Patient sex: M
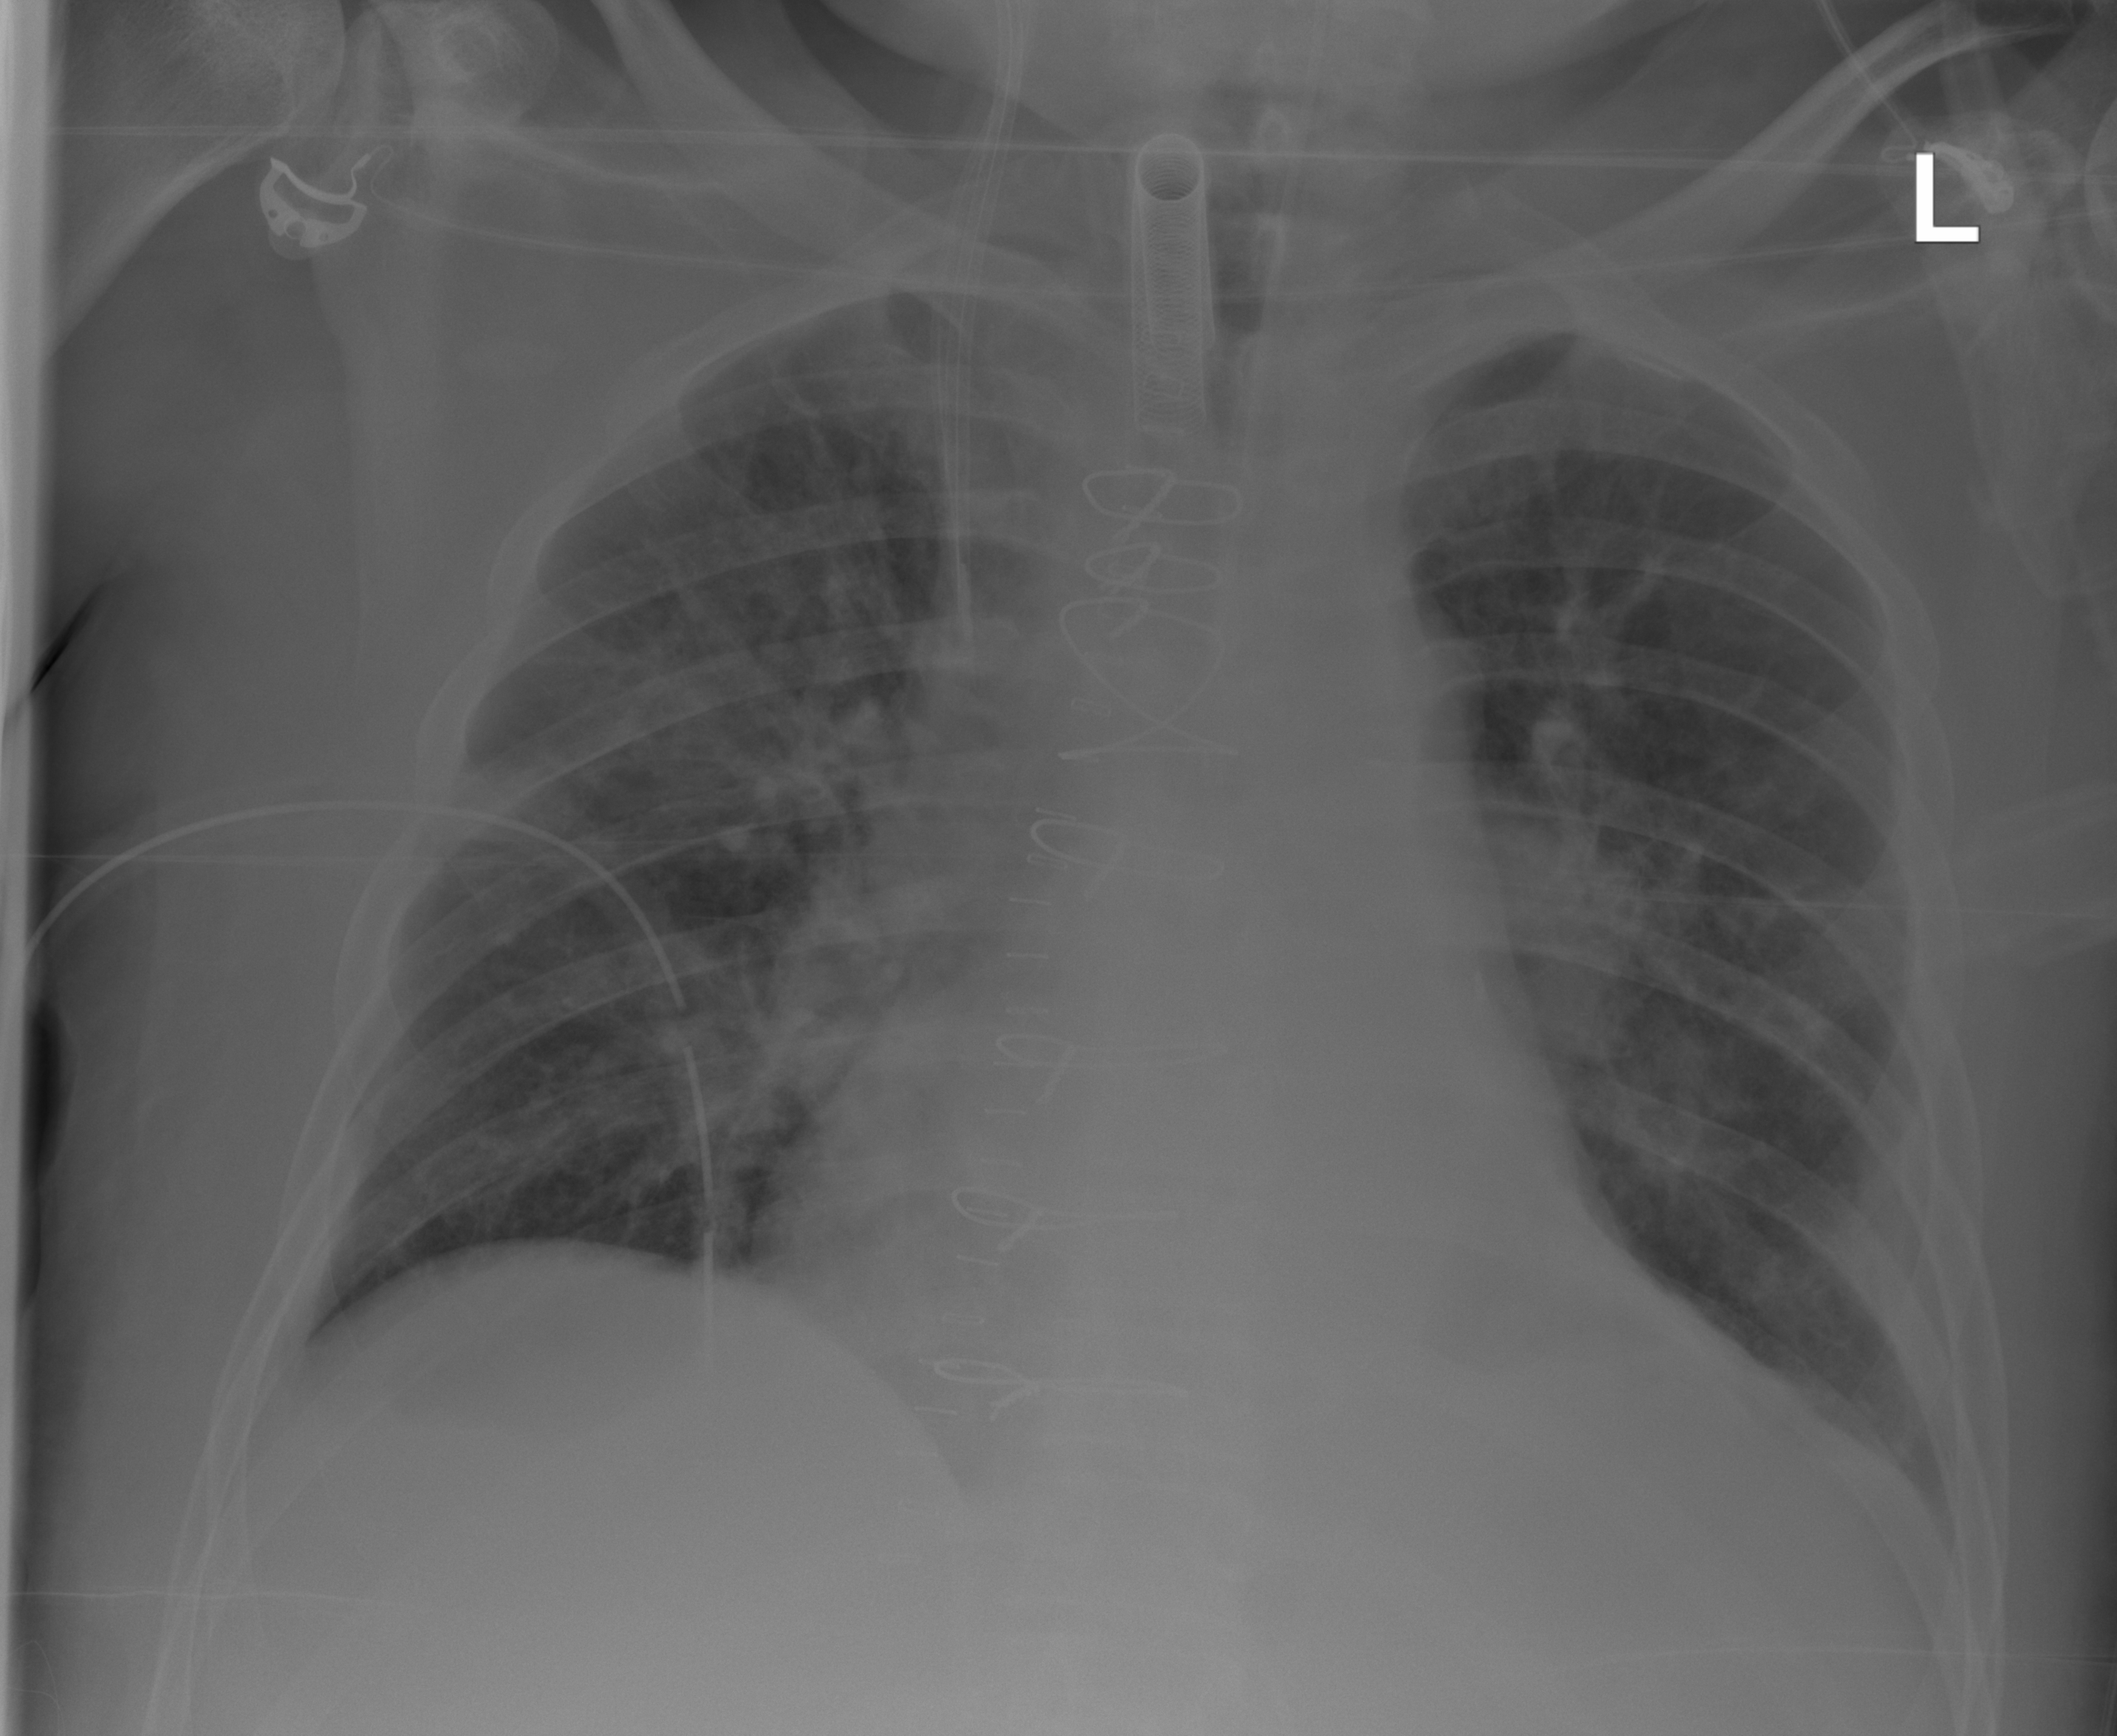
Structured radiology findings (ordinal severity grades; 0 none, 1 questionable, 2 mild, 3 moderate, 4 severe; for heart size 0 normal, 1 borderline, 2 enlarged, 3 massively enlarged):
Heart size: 2
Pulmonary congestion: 2
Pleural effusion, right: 0
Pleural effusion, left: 0
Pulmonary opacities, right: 2
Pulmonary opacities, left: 2
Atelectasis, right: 0
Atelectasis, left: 2